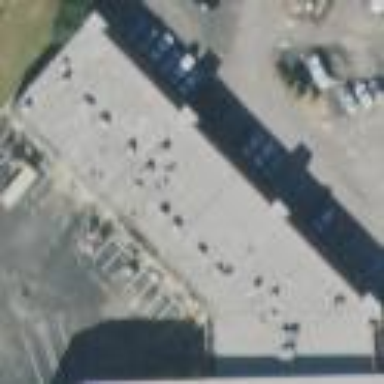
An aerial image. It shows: Retail building.